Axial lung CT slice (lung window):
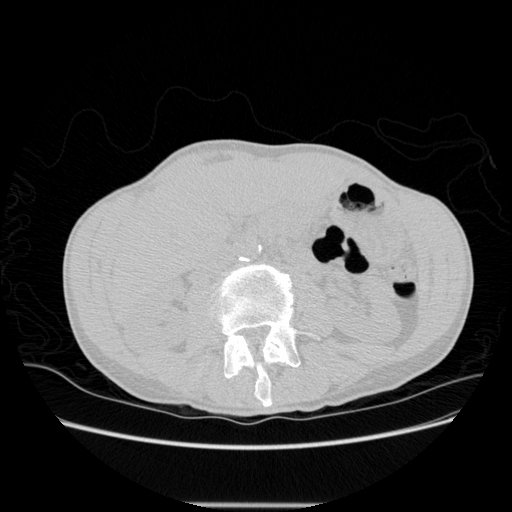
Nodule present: no